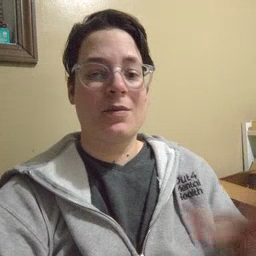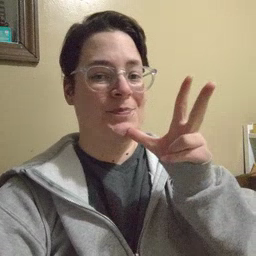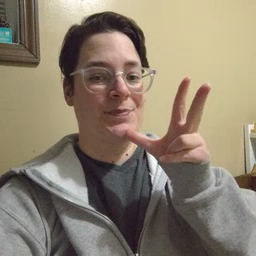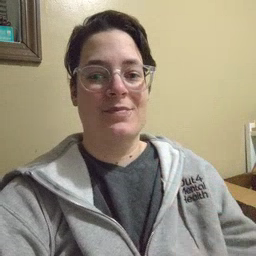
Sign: hen